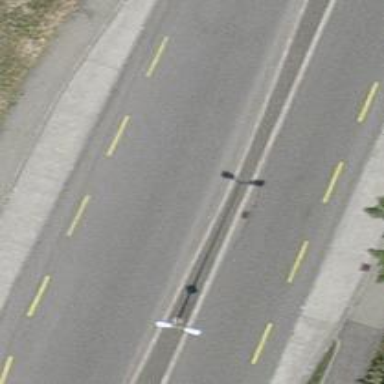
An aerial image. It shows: Bus stop with designated public transport stop position.